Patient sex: M
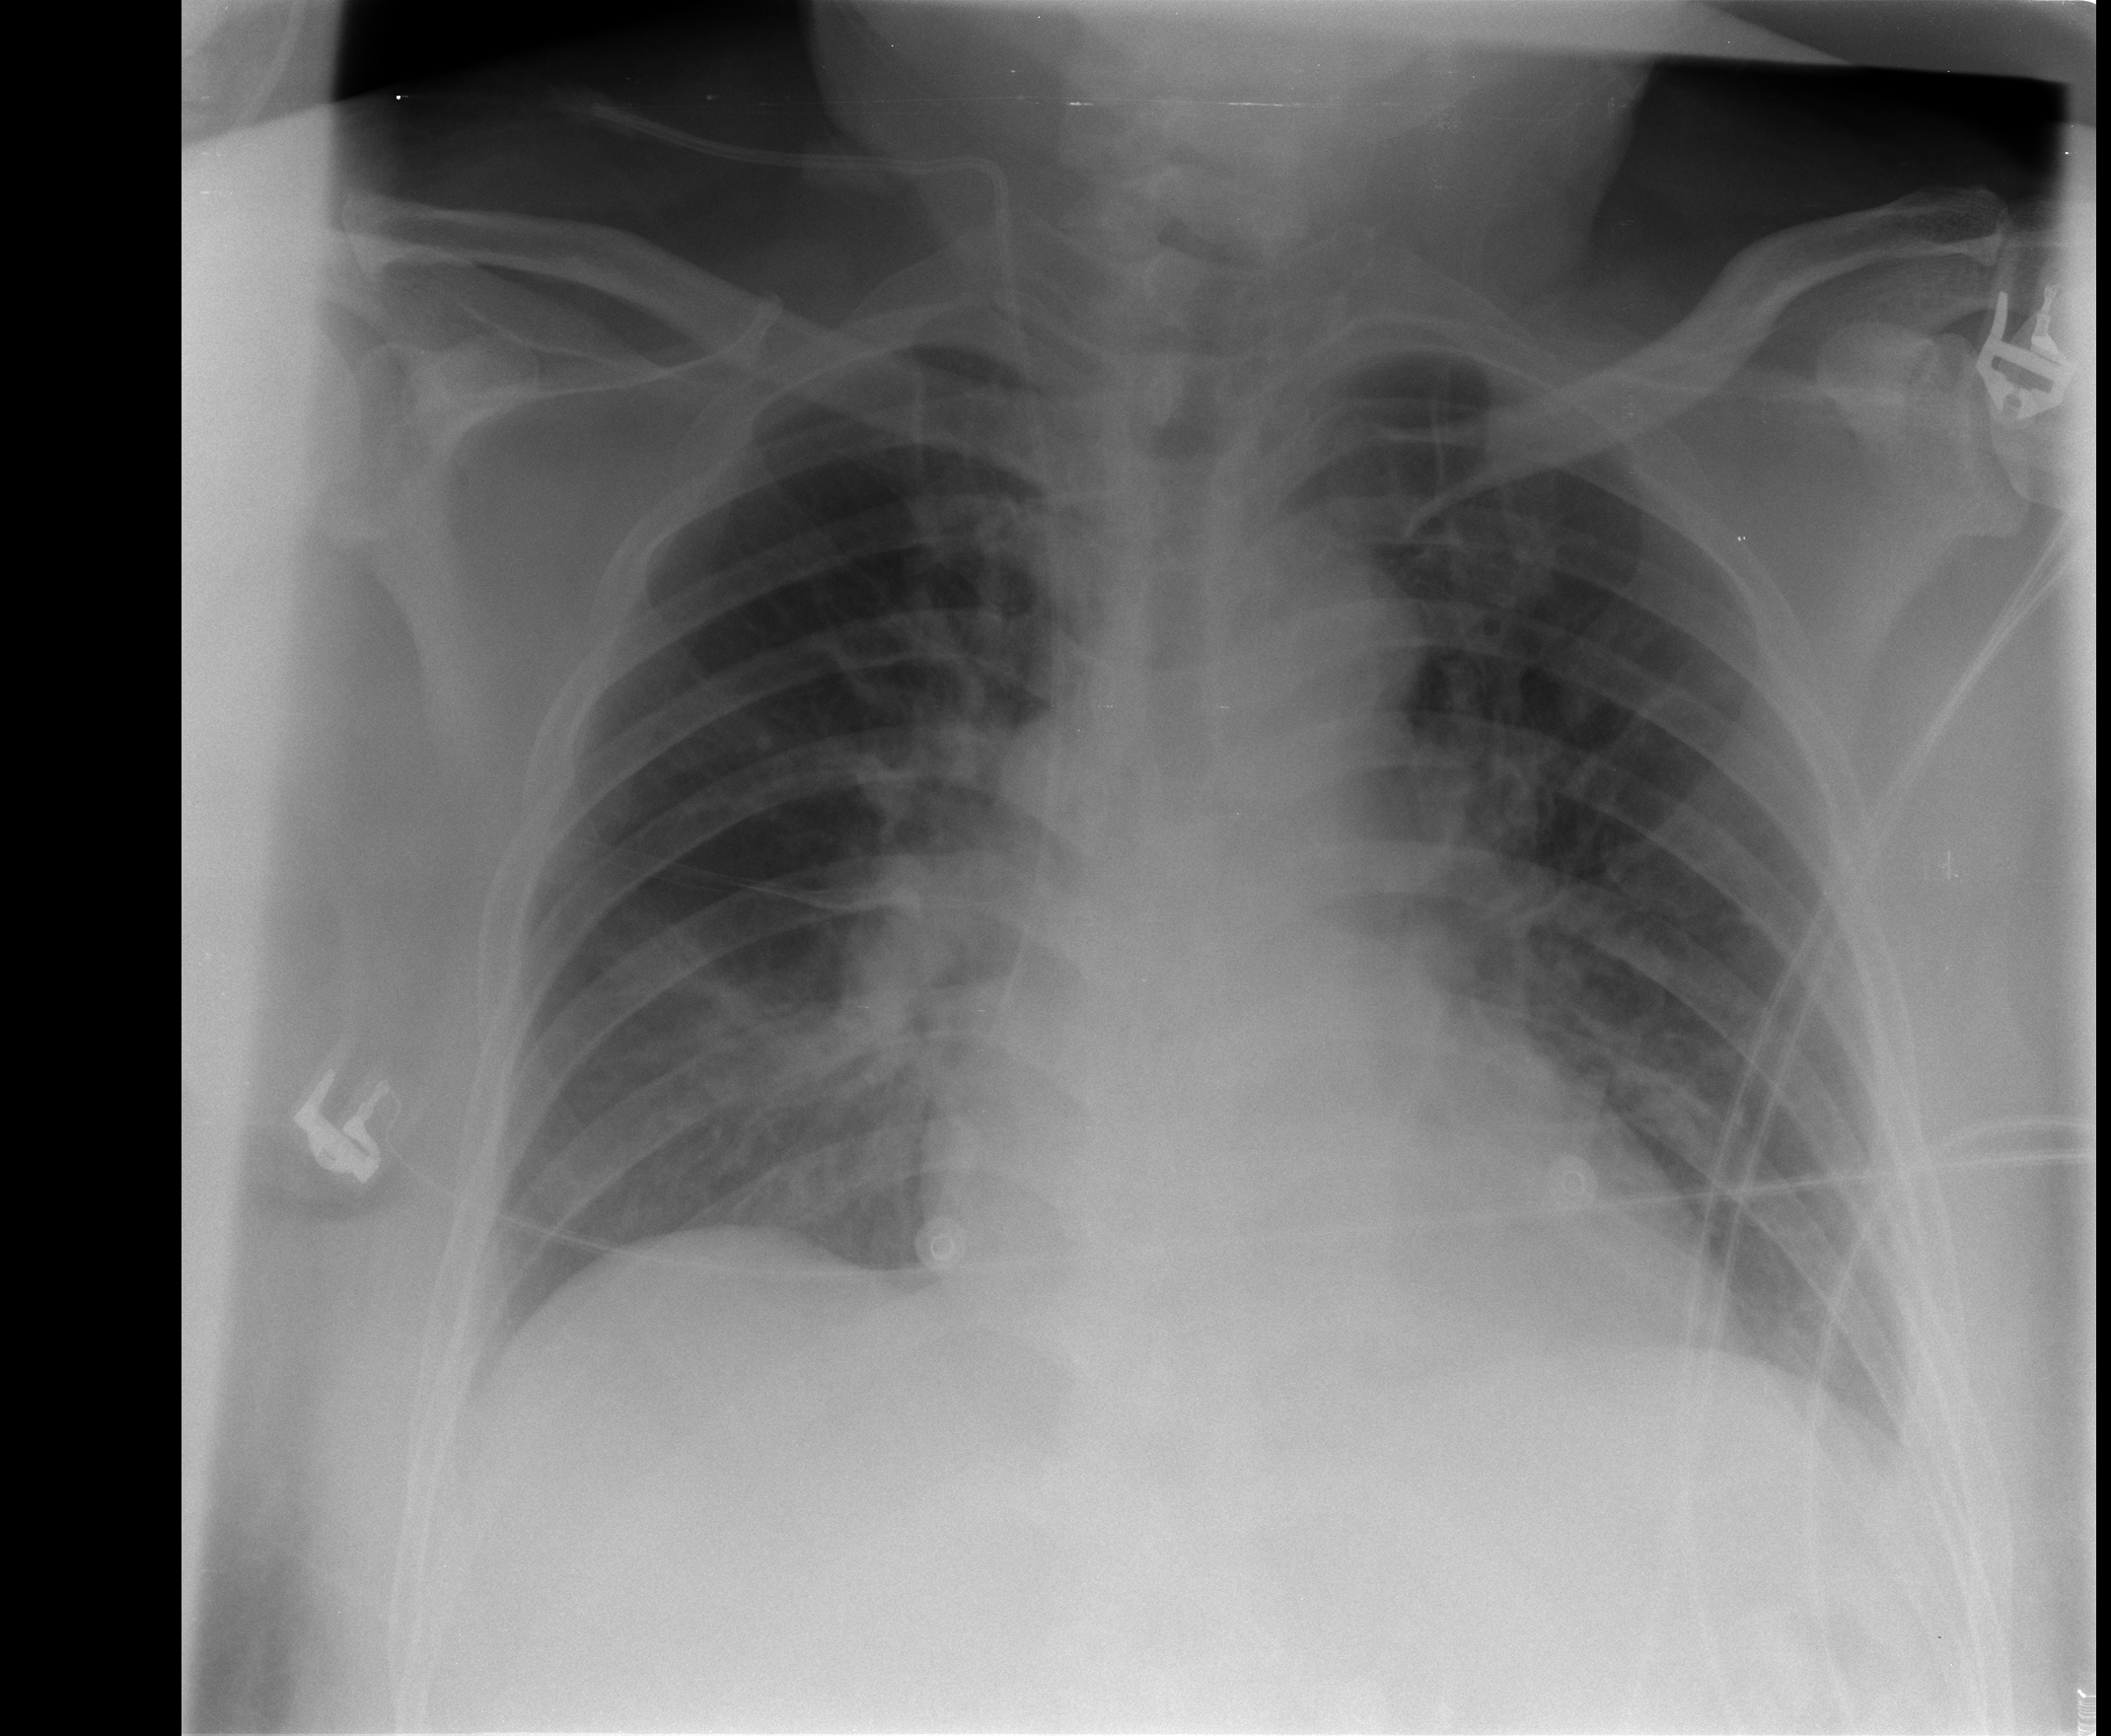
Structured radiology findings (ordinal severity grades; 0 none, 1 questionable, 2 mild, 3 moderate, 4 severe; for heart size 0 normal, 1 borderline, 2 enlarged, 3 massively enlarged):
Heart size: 0
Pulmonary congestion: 0
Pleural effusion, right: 0
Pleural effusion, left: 1
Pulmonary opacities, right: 0
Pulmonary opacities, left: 0
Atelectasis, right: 2
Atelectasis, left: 2